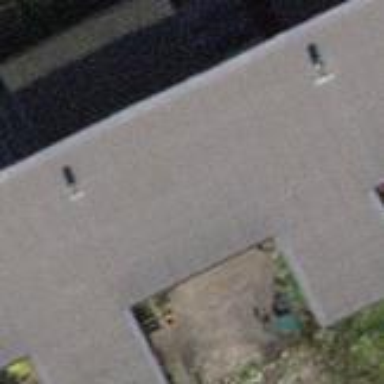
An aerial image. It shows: Terrace building.